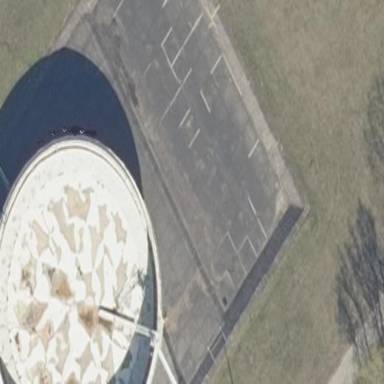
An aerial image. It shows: Storage tank which is man-made and housed in building.